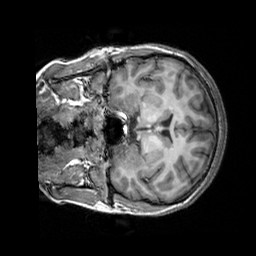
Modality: T1w
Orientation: coronal
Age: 20
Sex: female
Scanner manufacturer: siemens
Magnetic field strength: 3 T
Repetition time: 2.3 s
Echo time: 0.00303 s